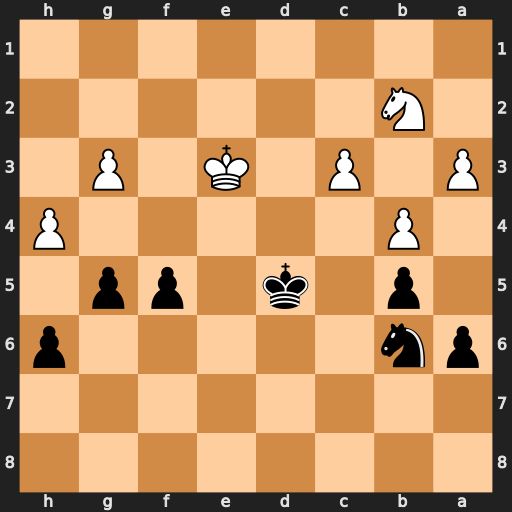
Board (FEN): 8/8/pn5p/1p1k1pp1/1P5P/P1P1K1P1/1N6/8
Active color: b
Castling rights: -
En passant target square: -
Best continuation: Nc4+ Nxc4 Kxc4